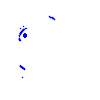
Particle: pion